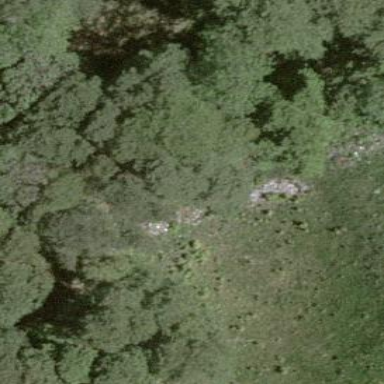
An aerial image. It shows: Forest area.